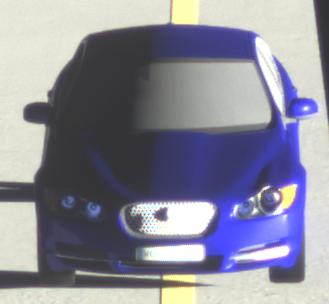
Make: Jaguar
Model: XF 3.0 V6
Detailed model: XF (X250) Limousine
Model produced from: 2010/02
Model produced until: 2010/10
Doors: 4
Color: blue
Road condition: dry road
Daytime: sunrise or sunset
Contrast: high contrast